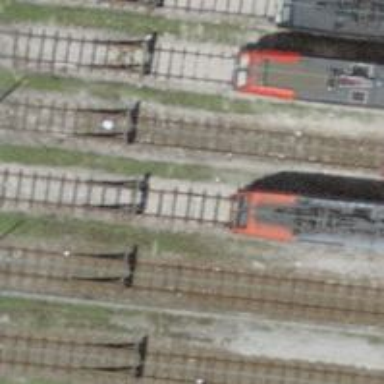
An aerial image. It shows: Railway buffer stop.